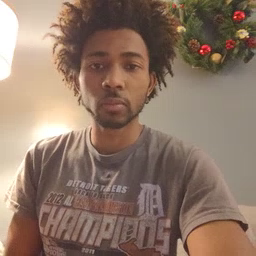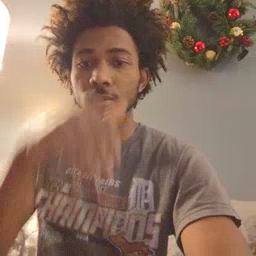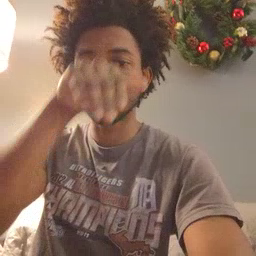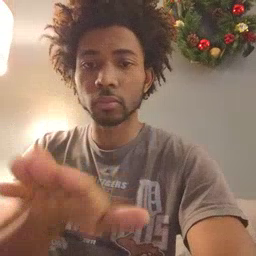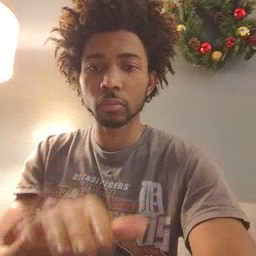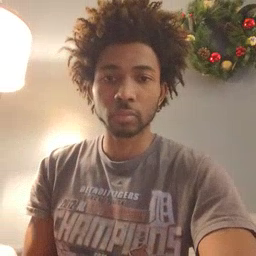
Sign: elephant